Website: crate-barrel
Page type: billing-address
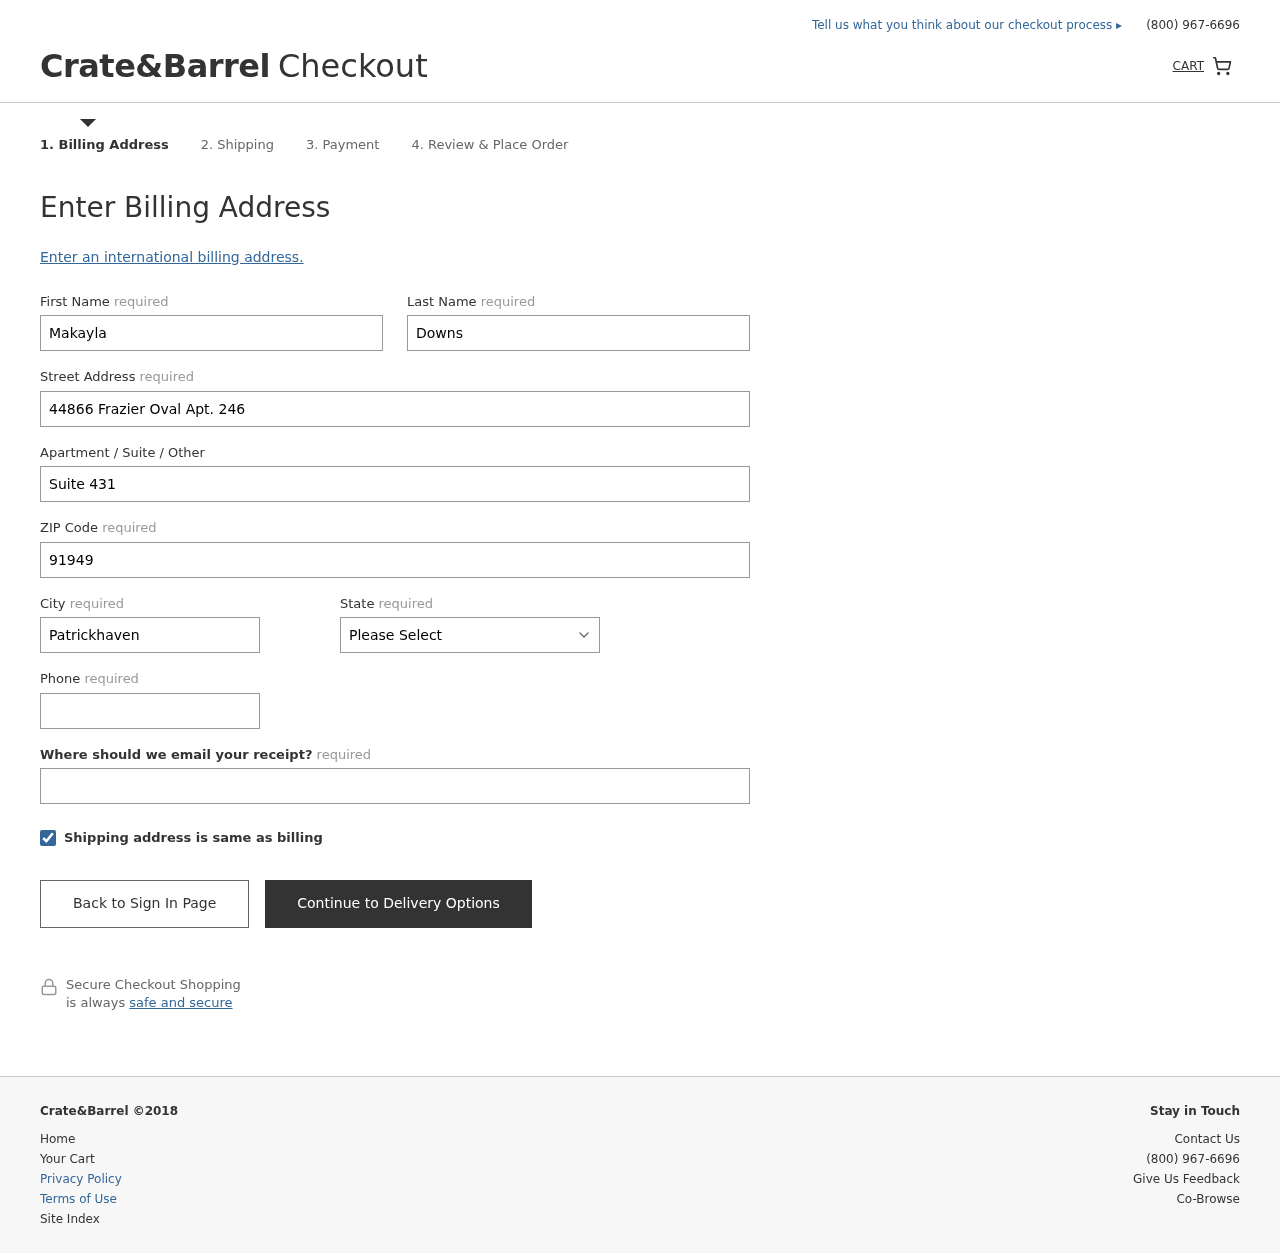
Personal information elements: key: PII_STATE
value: South Carolina
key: PII_FIRSTNAME
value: Makayla
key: PII_LASTNAME
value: Downs
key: PII_STREET
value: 44866 Frazier Oval Apt. 246
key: PII_STREET2
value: Suite 431
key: PII_POSTCODE
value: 91949
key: PII_CITY
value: Patrickhaven
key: PII_PHONE
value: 7275311196
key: PII_EMAIL
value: makayla_downs@yahoo.com